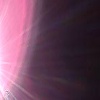
Label: sunburn